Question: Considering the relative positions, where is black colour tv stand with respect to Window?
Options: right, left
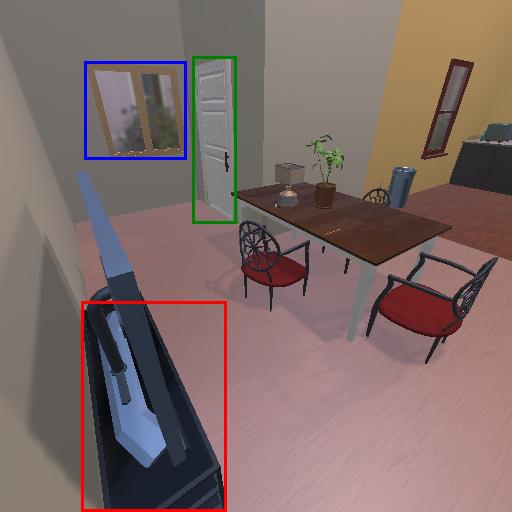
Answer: right